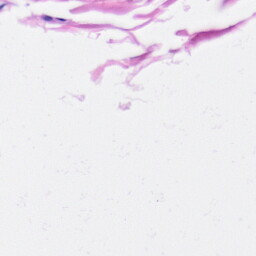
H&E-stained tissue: Heart